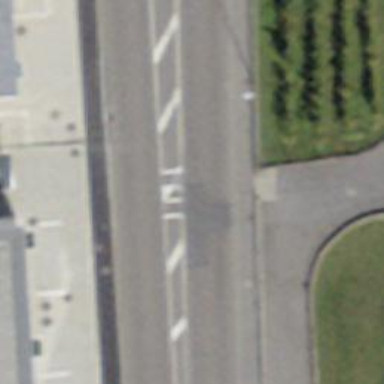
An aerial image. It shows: Asphalt steps along the road.